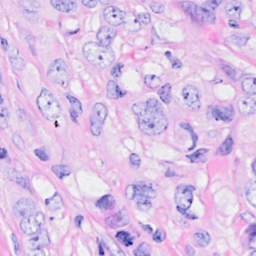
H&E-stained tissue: Breast